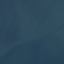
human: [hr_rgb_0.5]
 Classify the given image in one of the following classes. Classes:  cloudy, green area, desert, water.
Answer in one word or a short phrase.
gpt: water